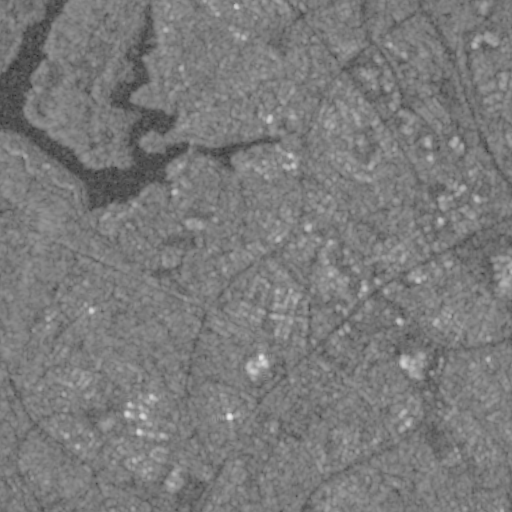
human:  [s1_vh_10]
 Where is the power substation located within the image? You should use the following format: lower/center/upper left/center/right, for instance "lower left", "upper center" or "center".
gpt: The power substation is located in the upper right of the image.
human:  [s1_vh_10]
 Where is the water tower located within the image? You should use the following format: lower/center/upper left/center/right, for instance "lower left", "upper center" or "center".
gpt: The water tower is located in the center right of the image.
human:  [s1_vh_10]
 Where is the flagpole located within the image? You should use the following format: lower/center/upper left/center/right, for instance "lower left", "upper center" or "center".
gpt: The flagpole is located in the center right of the image.
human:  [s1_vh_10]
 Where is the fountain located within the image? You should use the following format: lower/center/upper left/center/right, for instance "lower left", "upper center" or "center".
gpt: The fountain is located in the lower center of the image.
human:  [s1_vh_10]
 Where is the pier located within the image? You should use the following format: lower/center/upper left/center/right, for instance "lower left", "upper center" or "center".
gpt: The pier is located in the upper left of the image.
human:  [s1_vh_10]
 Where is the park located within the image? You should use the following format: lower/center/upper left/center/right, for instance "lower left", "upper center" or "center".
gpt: There is no park in the image.

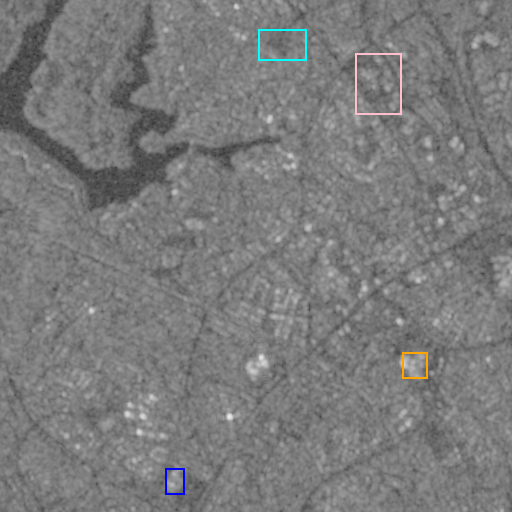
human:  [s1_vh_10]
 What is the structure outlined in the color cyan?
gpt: The structure outlined in cyan is a park.
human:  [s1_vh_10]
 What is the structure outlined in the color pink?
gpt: The structure outlined in pink is a parking lot.
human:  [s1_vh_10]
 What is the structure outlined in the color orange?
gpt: The structure outlined in orange is a building.
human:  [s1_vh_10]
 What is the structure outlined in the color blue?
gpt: The structure outlined in blue is a building.
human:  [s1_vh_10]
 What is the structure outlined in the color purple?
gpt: There is no purple outline.